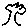
Label: tree